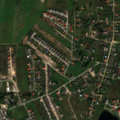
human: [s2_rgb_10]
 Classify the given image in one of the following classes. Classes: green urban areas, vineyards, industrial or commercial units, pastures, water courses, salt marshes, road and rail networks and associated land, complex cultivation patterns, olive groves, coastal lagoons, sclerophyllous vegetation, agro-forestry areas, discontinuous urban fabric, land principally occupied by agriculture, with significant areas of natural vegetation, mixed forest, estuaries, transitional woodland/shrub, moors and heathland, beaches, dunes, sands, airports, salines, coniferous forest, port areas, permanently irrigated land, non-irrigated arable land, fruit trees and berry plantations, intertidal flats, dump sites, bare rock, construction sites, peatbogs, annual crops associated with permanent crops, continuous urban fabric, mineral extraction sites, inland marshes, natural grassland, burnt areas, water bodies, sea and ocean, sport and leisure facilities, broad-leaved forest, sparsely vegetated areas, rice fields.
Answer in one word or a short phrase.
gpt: discontinuous urban fabric, road and rail networks and associated land, non-irrigated arable land, water bodies